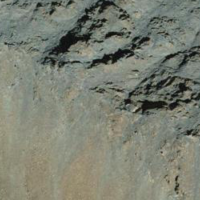
EUNIS habitat code: 31
Species observed at this site:
Capra ibex